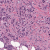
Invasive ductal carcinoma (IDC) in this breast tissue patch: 1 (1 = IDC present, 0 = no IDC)